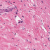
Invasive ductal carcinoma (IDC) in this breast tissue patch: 0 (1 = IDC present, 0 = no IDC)